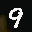
Label: 9